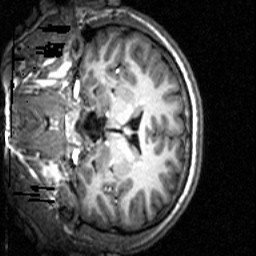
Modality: T1w
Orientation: coronal
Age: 23
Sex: male